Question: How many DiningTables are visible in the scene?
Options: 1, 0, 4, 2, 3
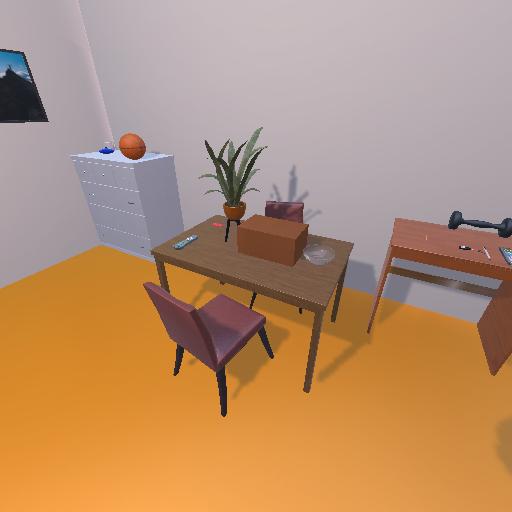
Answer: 1